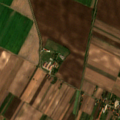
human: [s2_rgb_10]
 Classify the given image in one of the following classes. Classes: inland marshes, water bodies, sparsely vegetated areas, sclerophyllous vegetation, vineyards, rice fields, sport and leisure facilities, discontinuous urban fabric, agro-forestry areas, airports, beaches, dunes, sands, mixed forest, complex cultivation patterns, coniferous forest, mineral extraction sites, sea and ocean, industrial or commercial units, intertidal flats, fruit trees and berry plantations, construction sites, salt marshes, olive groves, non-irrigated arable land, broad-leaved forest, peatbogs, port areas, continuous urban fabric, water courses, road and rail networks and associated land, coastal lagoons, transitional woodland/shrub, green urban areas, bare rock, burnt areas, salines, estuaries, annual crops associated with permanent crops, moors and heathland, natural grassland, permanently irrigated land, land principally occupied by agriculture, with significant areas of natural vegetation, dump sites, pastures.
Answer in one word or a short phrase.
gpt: discontinuous urban fabric, non-irrigated arable land, complex cultivation patterns